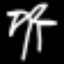
Label: palm tree